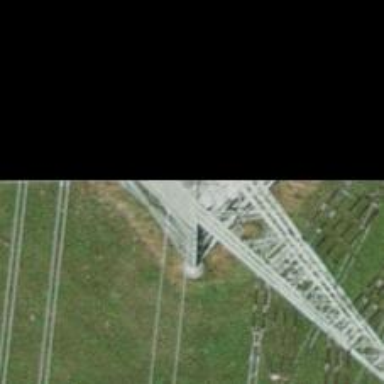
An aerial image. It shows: Power line with three cables.